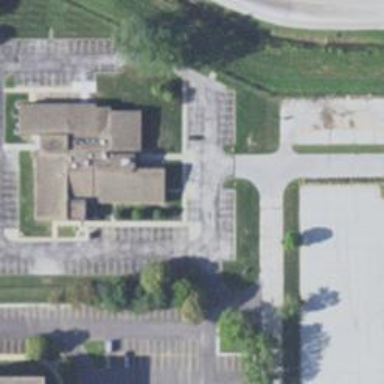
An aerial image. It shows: Office building.